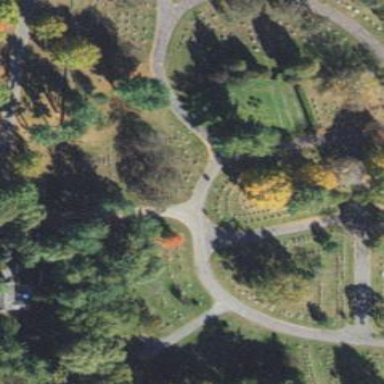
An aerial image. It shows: Graveyard area designated as cemetery.